Question: I'm working on a small/basic android application that allows users to create items in a ListView and keep some statistics on these items (such as click frequency, etc.). Right now I have it so users can enter the name of their new item and once they click the create button it adds the element to the ListView. If the user selects one of the items in the list it opens a second activity where they will be able to analyze statistics, reset the click counter, etc.

(* Side info *:
MainActivity.java is the main activity as shown above. ClickerActivity.java is the second activity that is used to display the statistics for each clicker. Clicker.java is a class that holds name/click count/statistics for each clicker.
)
My approach has been that when the 'New Clicker' button is pressed I should take the name they've given and add it to the ListView and create a Clicker class object (which is used to track statistics). These Clicker objects would be stored locally in an ArrayList, so that I can grow and shrink the list with ease. Then start the clickerActivity - passing the Clicker class object as a parameter.
This leaves me with a few questions, how can I create an instance of this class dynamically and give the variable representation a meaningful name (on the go). I was thinking of using the string variable the user enters to name the clicker but I am not sure if this is allowed.
ex.
'''
// This is the string name the user chooses for the new clicker
String newClickerName = clickerName.getText().toString();
Clicker newClickerName = new Clicker();
// Start the activity and pass the clicker object.
'''
I realize that the above code wouldn't work but it is my best way of showing what I am trying to do. I've seen some posts where people are suggesting using
'''
Class var = Class.forName(classname);
'''
But I am not sure that is what I am looking for.
If you find that this is not a good design choice (I don't mean graphical) then please voice your opinion on how it could be improved. I am new to this and appreciate the feedback.
Lastly, thank you for taking the time to read my question. If there is any confusion please voice it and I will do my best to clarify.
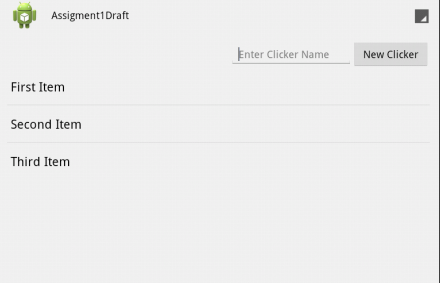
Answer: You're struggling with a problem which can't be solved in a way you want it to. I understand you want to achieve something like this:
User gives you "nameForMyVariable" 'String' and you want to create a variable with that name:
'Clicker nameForMyVariable;'
This can't be done.
You can however instead of creating simply 'Clicker' object, create a 'Pair<Clicker, String>', where the 'String' field will be used by you as a key. Then you can create an 'ArrayList' of those 'Pair's and search for 'Clicker' you need by looking at its key.
Note that you'd need to create your own 'Pair' class as Java doesn't have it. It will not be hard though.
The above approach leads also to another solution - using a 'HashMap<String, Clicker>', so that 'String' is a key. You can use it like this:
'''
HashMap<String, Clicker> clickers = new HashMap<String, Clicker>();
// put some content to the map
clickers.put("nameForMyVariable1", new Clicker());
clickers.put("nameForMyVariable2", new Clicker());
// now you can find appropriate Clicker simply by specifying its key
clickers.get("nameForMyVariable1"); // returns Clicker with nameForMyVariable1 name
'''
Tell me if something is not understandable.
According to question you asked in comment. Let's say you have your 'ArrayList<Pair<Clicker, String>> clickers' created somewhere.
You can add new 'Pair' like this:
'''
clickers.add(new Pair<Clicker, String>(new Clicker(), "myVariableName1"));
'''
Do you see now? Not using name for a 'Pair' object at all.